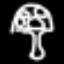
Label: mushroom